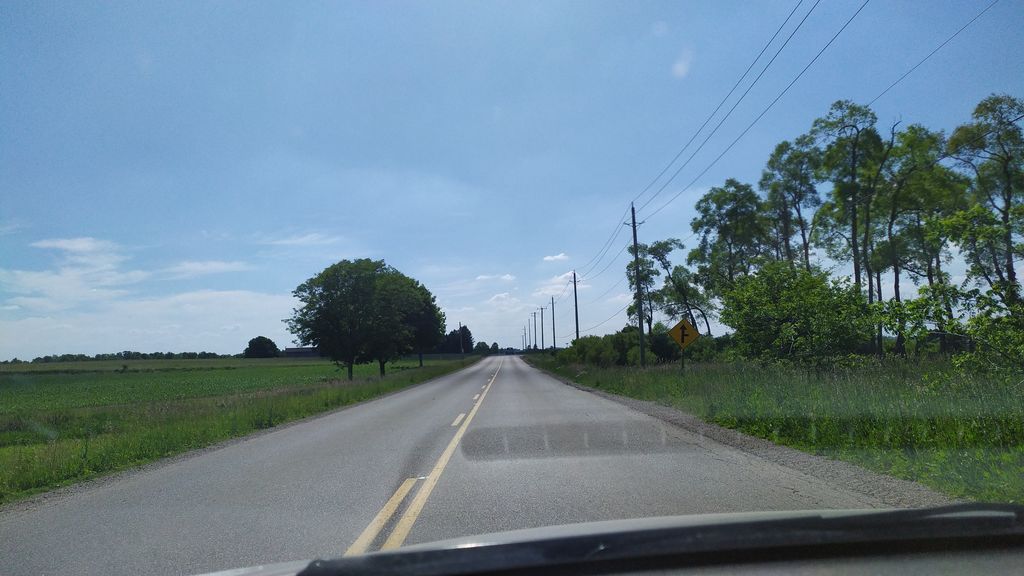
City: kitchener-waterloo